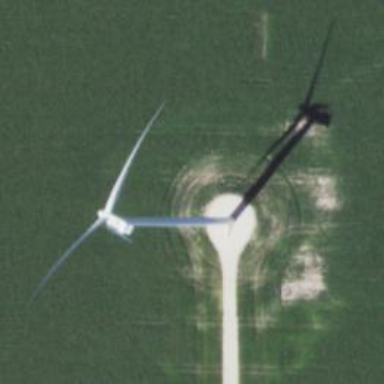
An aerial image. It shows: Wind generator of the horizontal axis type made by Vestas.